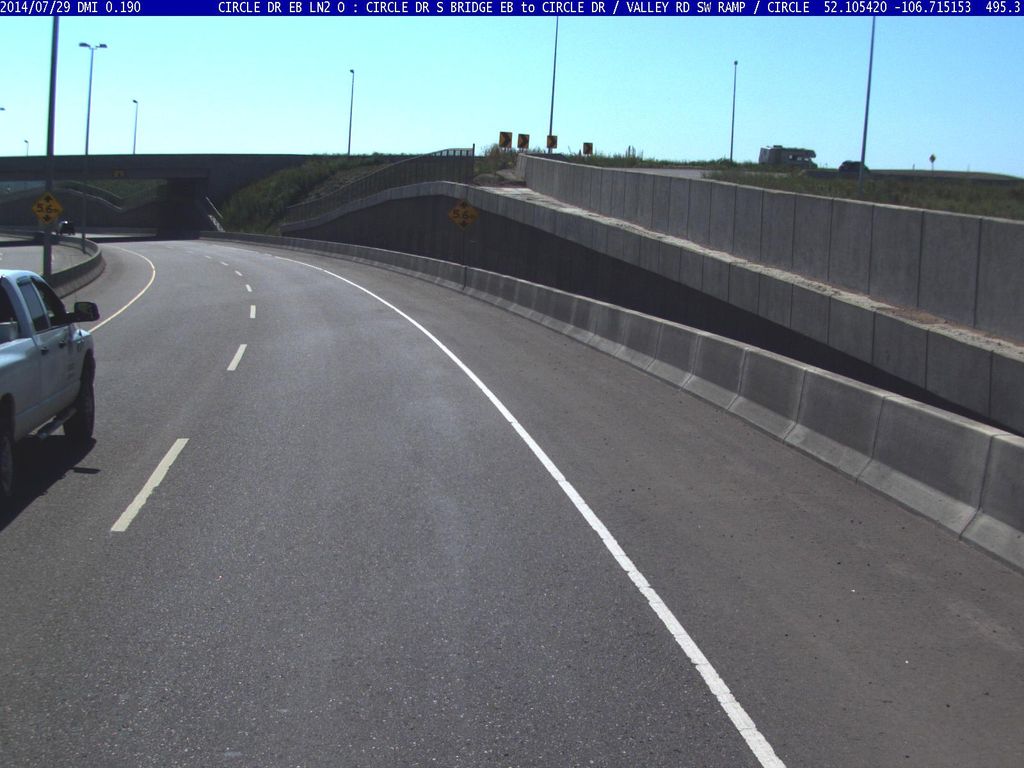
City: saskatoon